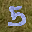
Label: 5